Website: macys
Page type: billing-address
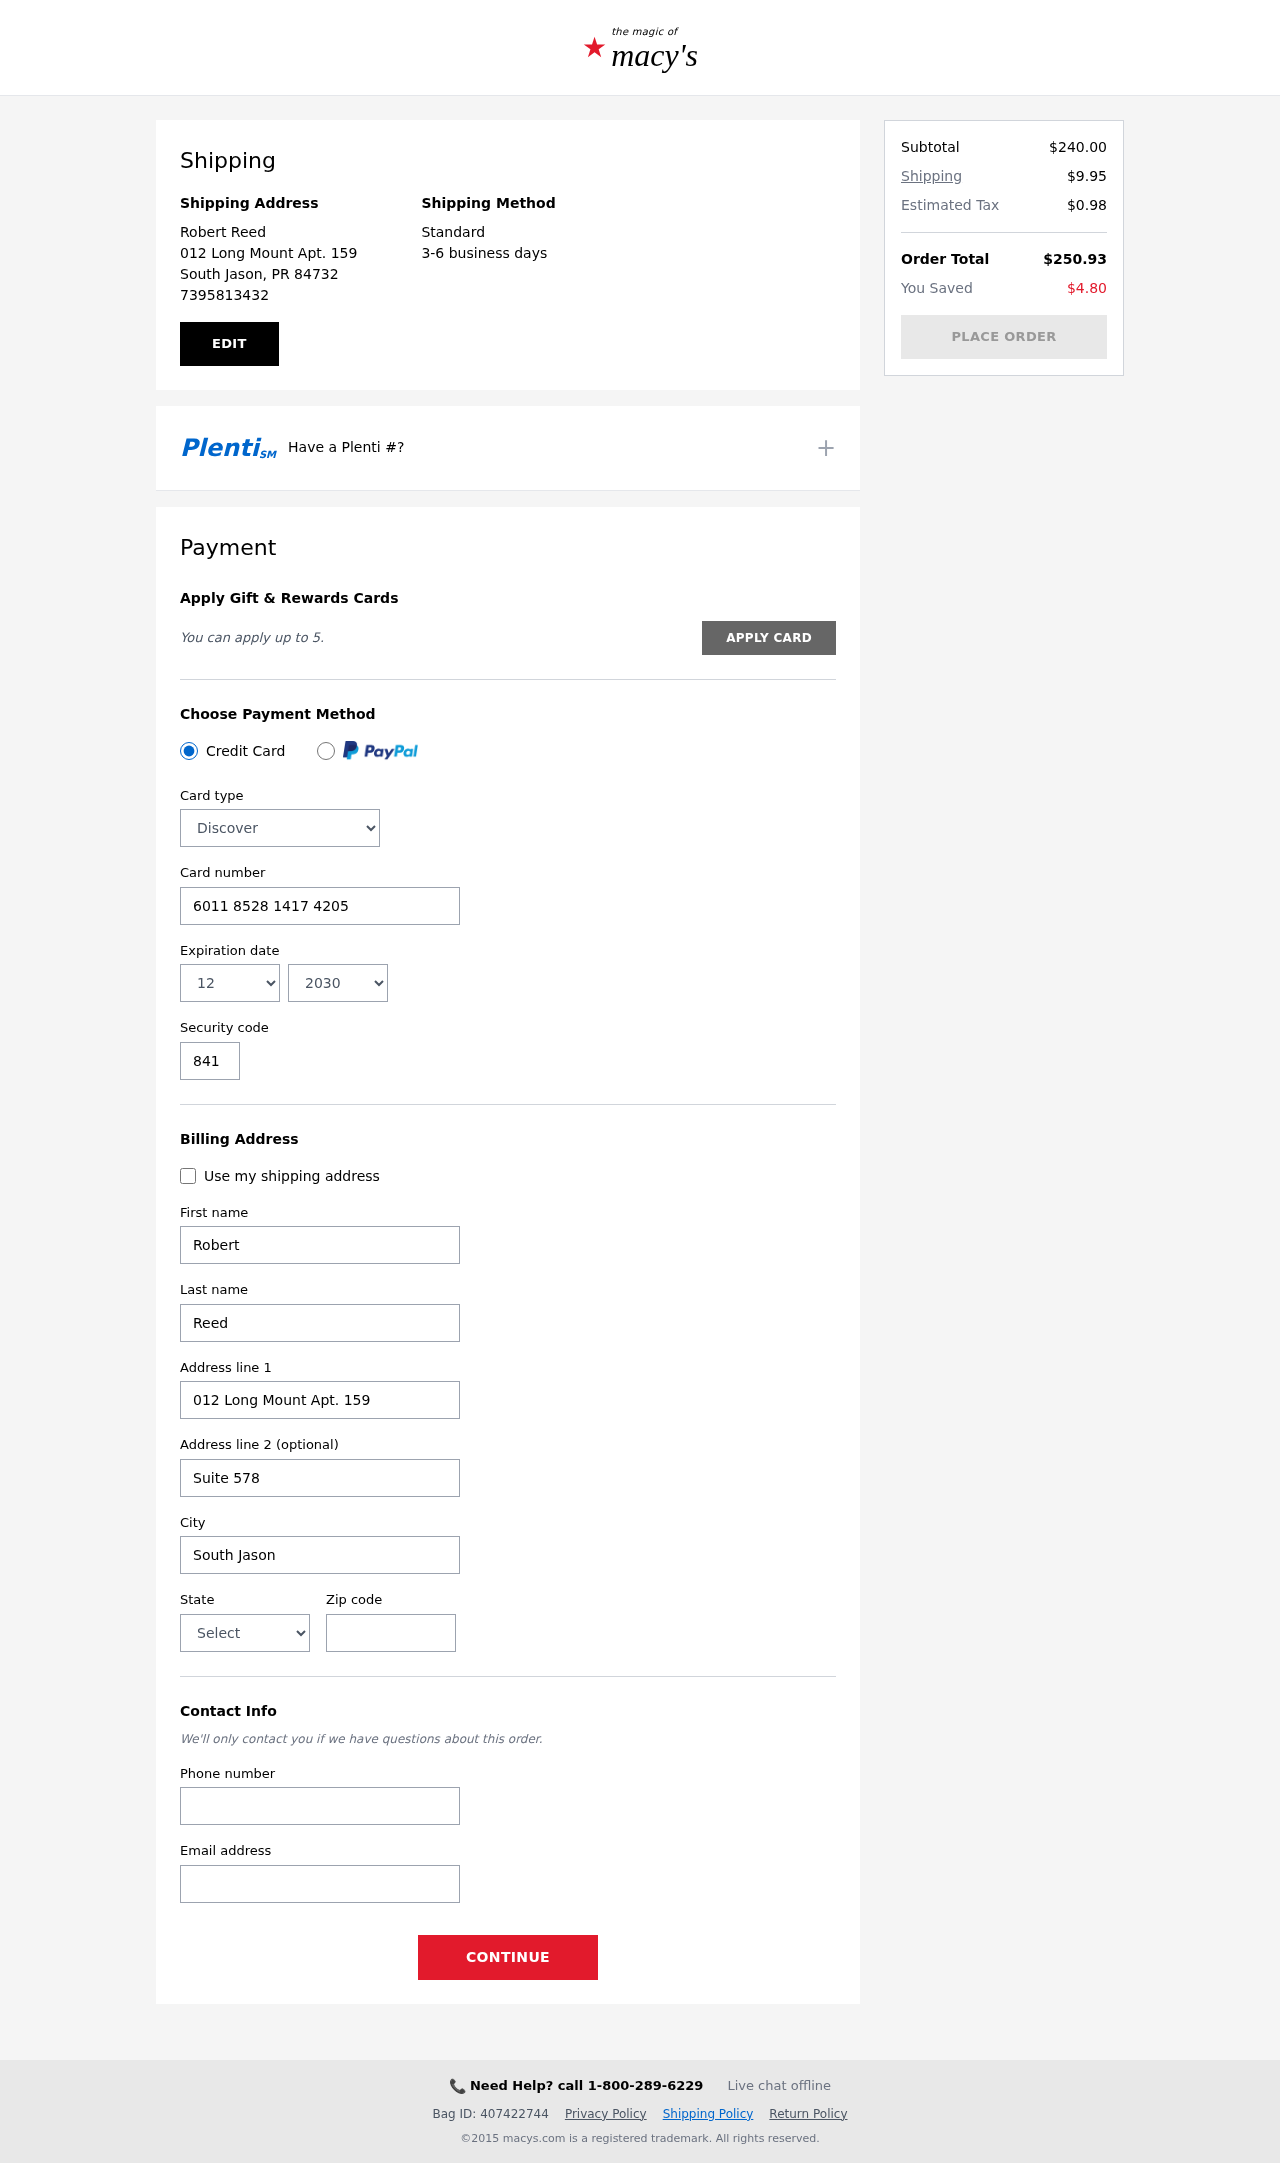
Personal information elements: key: PII_CARD_CVV
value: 841
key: PII_CARD_EXPIRY_MONTH
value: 12
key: PII_CARD_EXPIRY_YEAR
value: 30
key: PII_CARD_NUMBER
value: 6011 8528 1417 4205
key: PII_CARD_TYPE
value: Discover
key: PII_CITY
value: South Jason
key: PII_CITY_STATE_ZIP
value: South Jason, PR 84732
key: PII_EMAIL
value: robert.reed@gmail.com
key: PII_FIRSTNAME
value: Robert
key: PII_FULLNAME
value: Robert Reed
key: PII_LASTNAME
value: Reed
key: PII_PHONE
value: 7395813432
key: PII_POSTCODE
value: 84732
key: PII_STATE
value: PR
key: PII_STREET
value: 012 Long Mount Apt. 159
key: PII_STREET2
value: Suite 578
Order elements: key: ORDER_SUBTOTAL
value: $240.00
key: ORDER_SHIPPING_COST
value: $9.95
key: ORDER_TAX
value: $0.98
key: ORDER_TOTAL
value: $250.93
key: ORDER_SAVINGS
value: $4.80